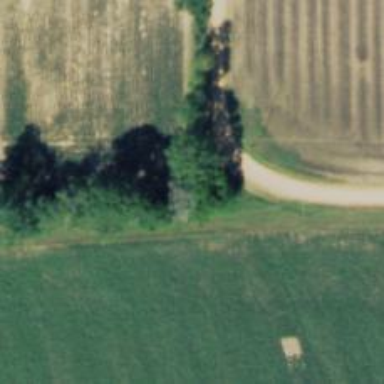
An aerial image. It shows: Row of trees in natural setting.